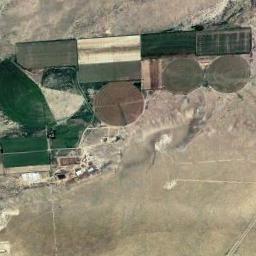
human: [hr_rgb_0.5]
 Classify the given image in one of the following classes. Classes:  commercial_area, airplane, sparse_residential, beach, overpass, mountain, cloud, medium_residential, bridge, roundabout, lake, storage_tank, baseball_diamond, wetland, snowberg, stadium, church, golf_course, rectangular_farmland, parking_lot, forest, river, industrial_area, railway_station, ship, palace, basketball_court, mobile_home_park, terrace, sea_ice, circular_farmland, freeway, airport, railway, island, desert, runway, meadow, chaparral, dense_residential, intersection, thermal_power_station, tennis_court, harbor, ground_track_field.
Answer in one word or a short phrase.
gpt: circular_farmland